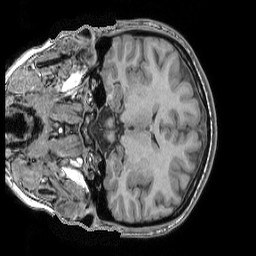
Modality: T1w
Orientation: sagittal
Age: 19
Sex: female
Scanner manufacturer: philips
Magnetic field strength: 1.5 T
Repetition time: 6.758 s
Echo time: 3.08 s